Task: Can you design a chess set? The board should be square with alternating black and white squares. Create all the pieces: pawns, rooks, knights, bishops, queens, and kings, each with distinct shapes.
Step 639:
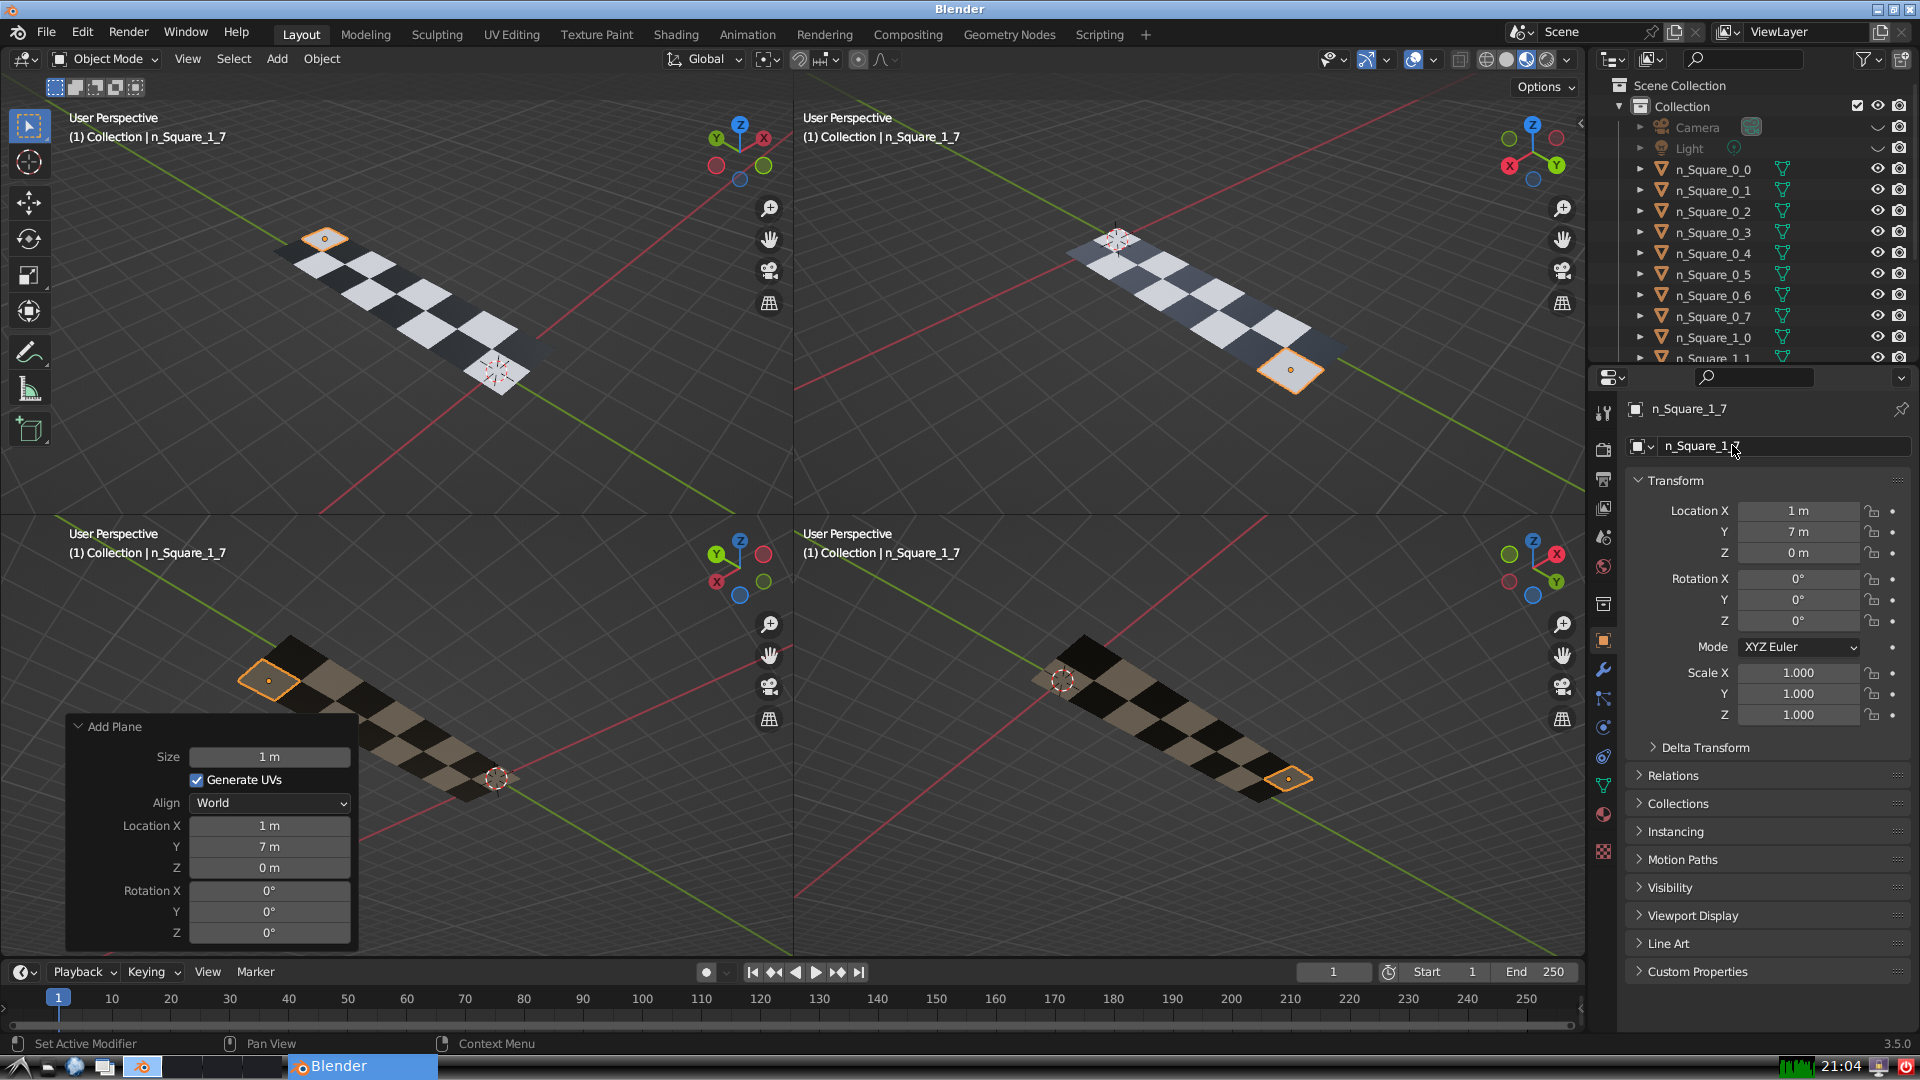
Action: {"mouse_move": [1603, 815]}